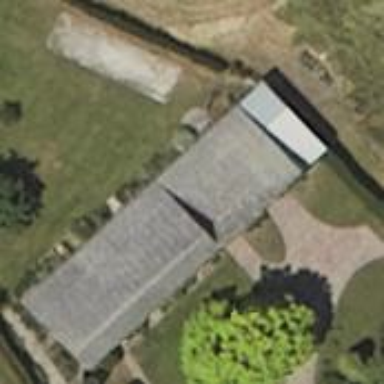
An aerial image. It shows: Shed building.